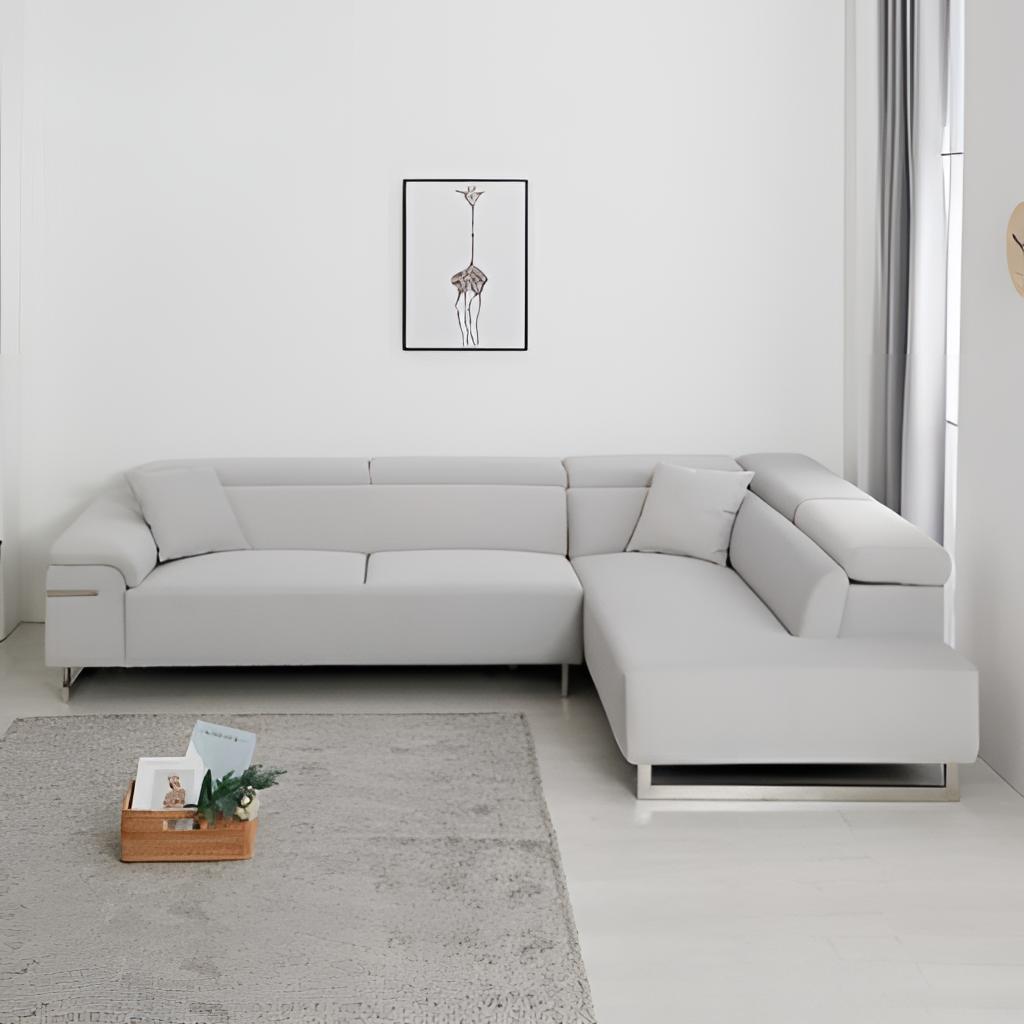
gray leather sectional sofa, living room, minimalist, paint wallpaper, with solid pattern, gray tile flooring, with large square pattern